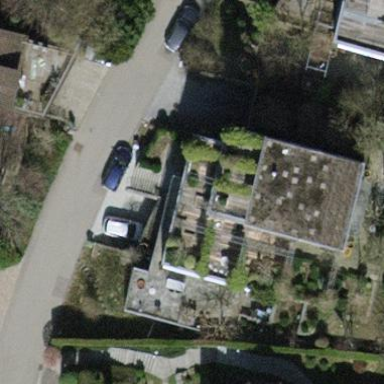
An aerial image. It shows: Flat-roofed building.